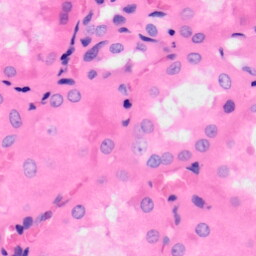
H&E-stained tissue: Kidney